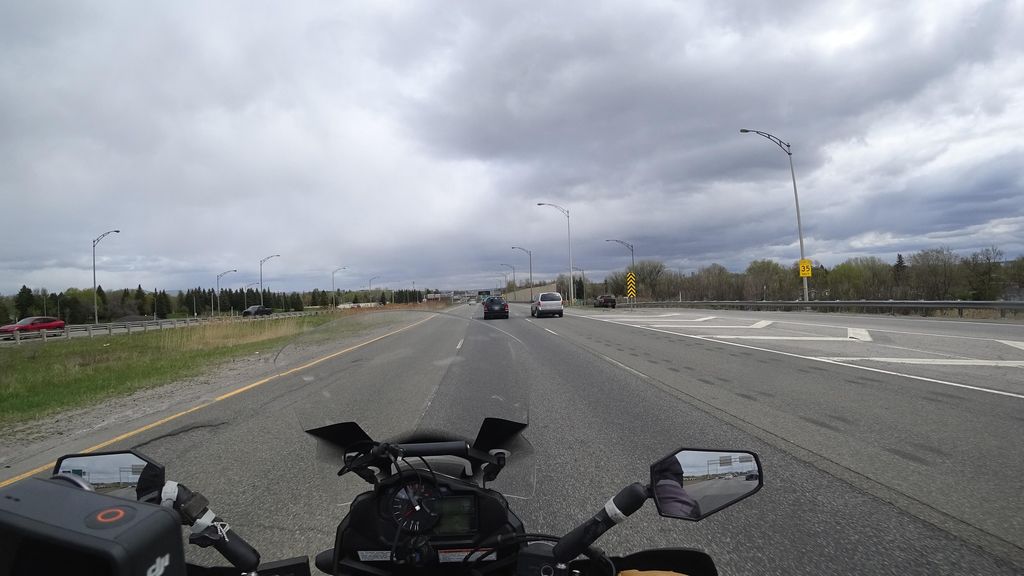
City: quebec_city